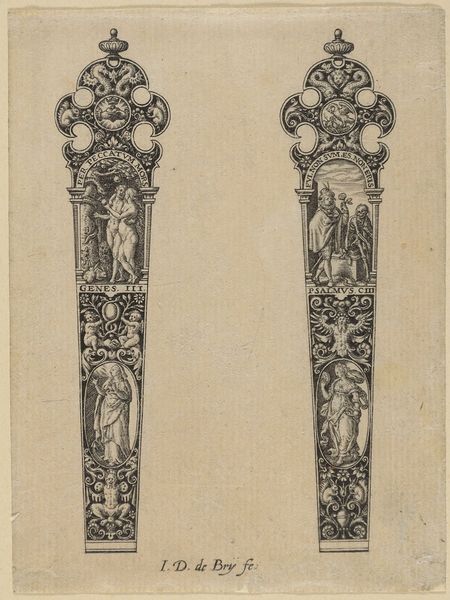
Titel: Zwei Messerscheiden mit biblischen Szenen
Künstler: Johann Theodor de Bry
Standort: Hamburg
Institution: Museum für Kunst und Gewerbe Hamburg
Schlagwörter: vogel, frauen, menschen, säulen, ornament, tod, signatur, engel, papier, grafik, graphik, ornamente, fotografie, photographie, vanitas, adam, eva, buch, druckgraphik, druckgrafik, stich, pelikan, entwurf, gestalten, kunstgewerbe, leben, skelett, versuchung, fabelwesen, herz, heilige, putten, kupferstich, jesu, kunsthandwerk, ungeheuer, genesis, amoretten, symbole, monster, groteske, todes, personifikationen, fabeltier, psalm, fabeltiere, psalmen, goldschmiedearbeit, zwitterwesen, monstrum, reproduktionen, industriedesign, druckerzeugnisse, schweifwerk, vögel, tierornamente, vergänglichkeit, ornamentstich, vorlageblätter, sündenfall, eichhörnchen, schweifwerkgroteske, i. d. de bry fe